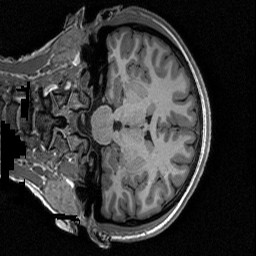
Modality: T1w
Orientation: coronal